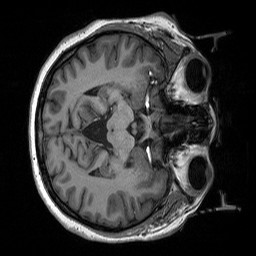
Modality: T1w
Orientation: axial
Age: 32
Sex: female
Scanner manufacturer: siemens
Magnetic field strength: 3 T
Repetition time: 2.53 s
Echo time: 0.00219 s